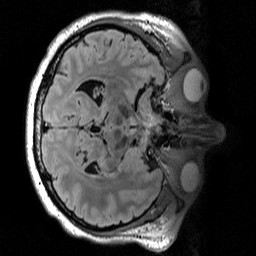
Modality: T2w
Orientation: axial
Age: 54
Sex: male
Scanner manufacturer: siemens
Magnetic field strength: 3 T
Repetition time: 5 s
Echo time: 0.386 s